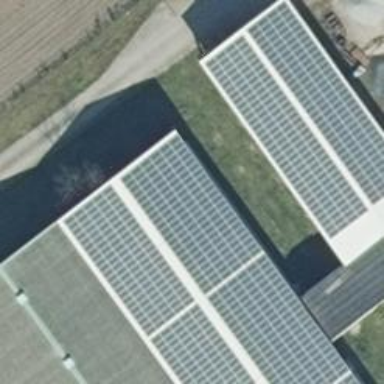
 consisting of solar photovoltaic panels."